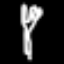
Label: fork